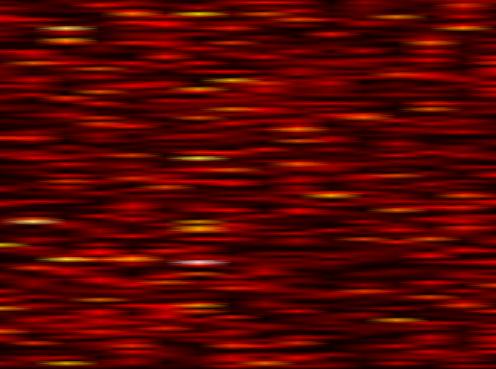
Label: UFMC